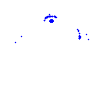
Particle: proton